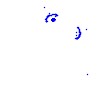
Particle: kaon